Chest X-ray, AP view. Patient: 53 years old, sex M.
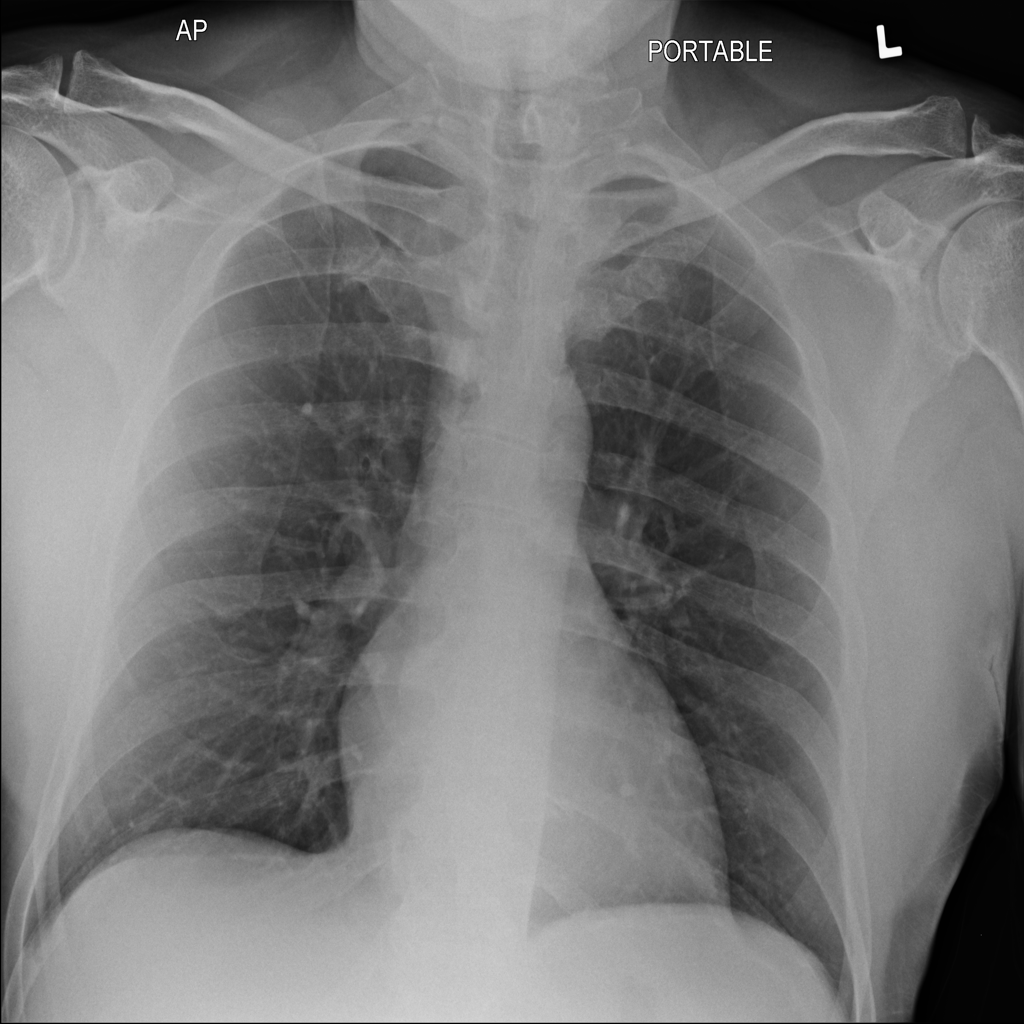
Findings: No Finding